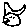
Label: cat